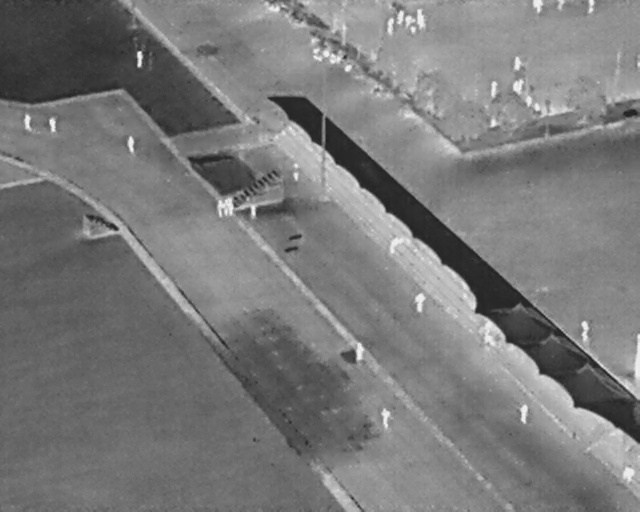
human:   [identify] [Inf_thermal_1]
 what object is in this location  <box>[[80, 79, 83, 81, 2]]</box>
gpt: <ref>1 medium person at the bottom right</ref>

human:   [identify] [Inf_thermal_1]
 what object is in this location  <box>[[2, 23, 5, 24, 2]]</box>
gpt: <ref>1 medium person at the top left</ref>

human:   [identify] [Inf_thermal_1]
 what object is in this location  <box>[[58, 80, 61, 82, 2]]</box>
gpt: <ref>1 medium person at the bottom</ref>

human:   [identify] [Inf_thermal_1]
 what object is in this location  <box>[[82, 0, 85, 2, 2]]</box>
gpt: <ref>1 medium person at the top right</ref>

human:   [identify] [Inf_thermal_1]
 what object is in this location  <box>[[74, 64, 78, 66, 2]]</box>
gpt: <ref>1 large person at the right</ref>